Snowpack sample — Loveland Pass, Silver Plume, Colorado, USA (2/11/26, 12:00 PM MST)
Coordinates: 39.663, -105.886
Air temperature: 35 °F
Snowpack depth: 82 cm
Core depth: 40 cm
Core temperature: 23 °F
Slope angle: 13°, slope face: 12°
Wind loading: high
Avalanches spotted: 1
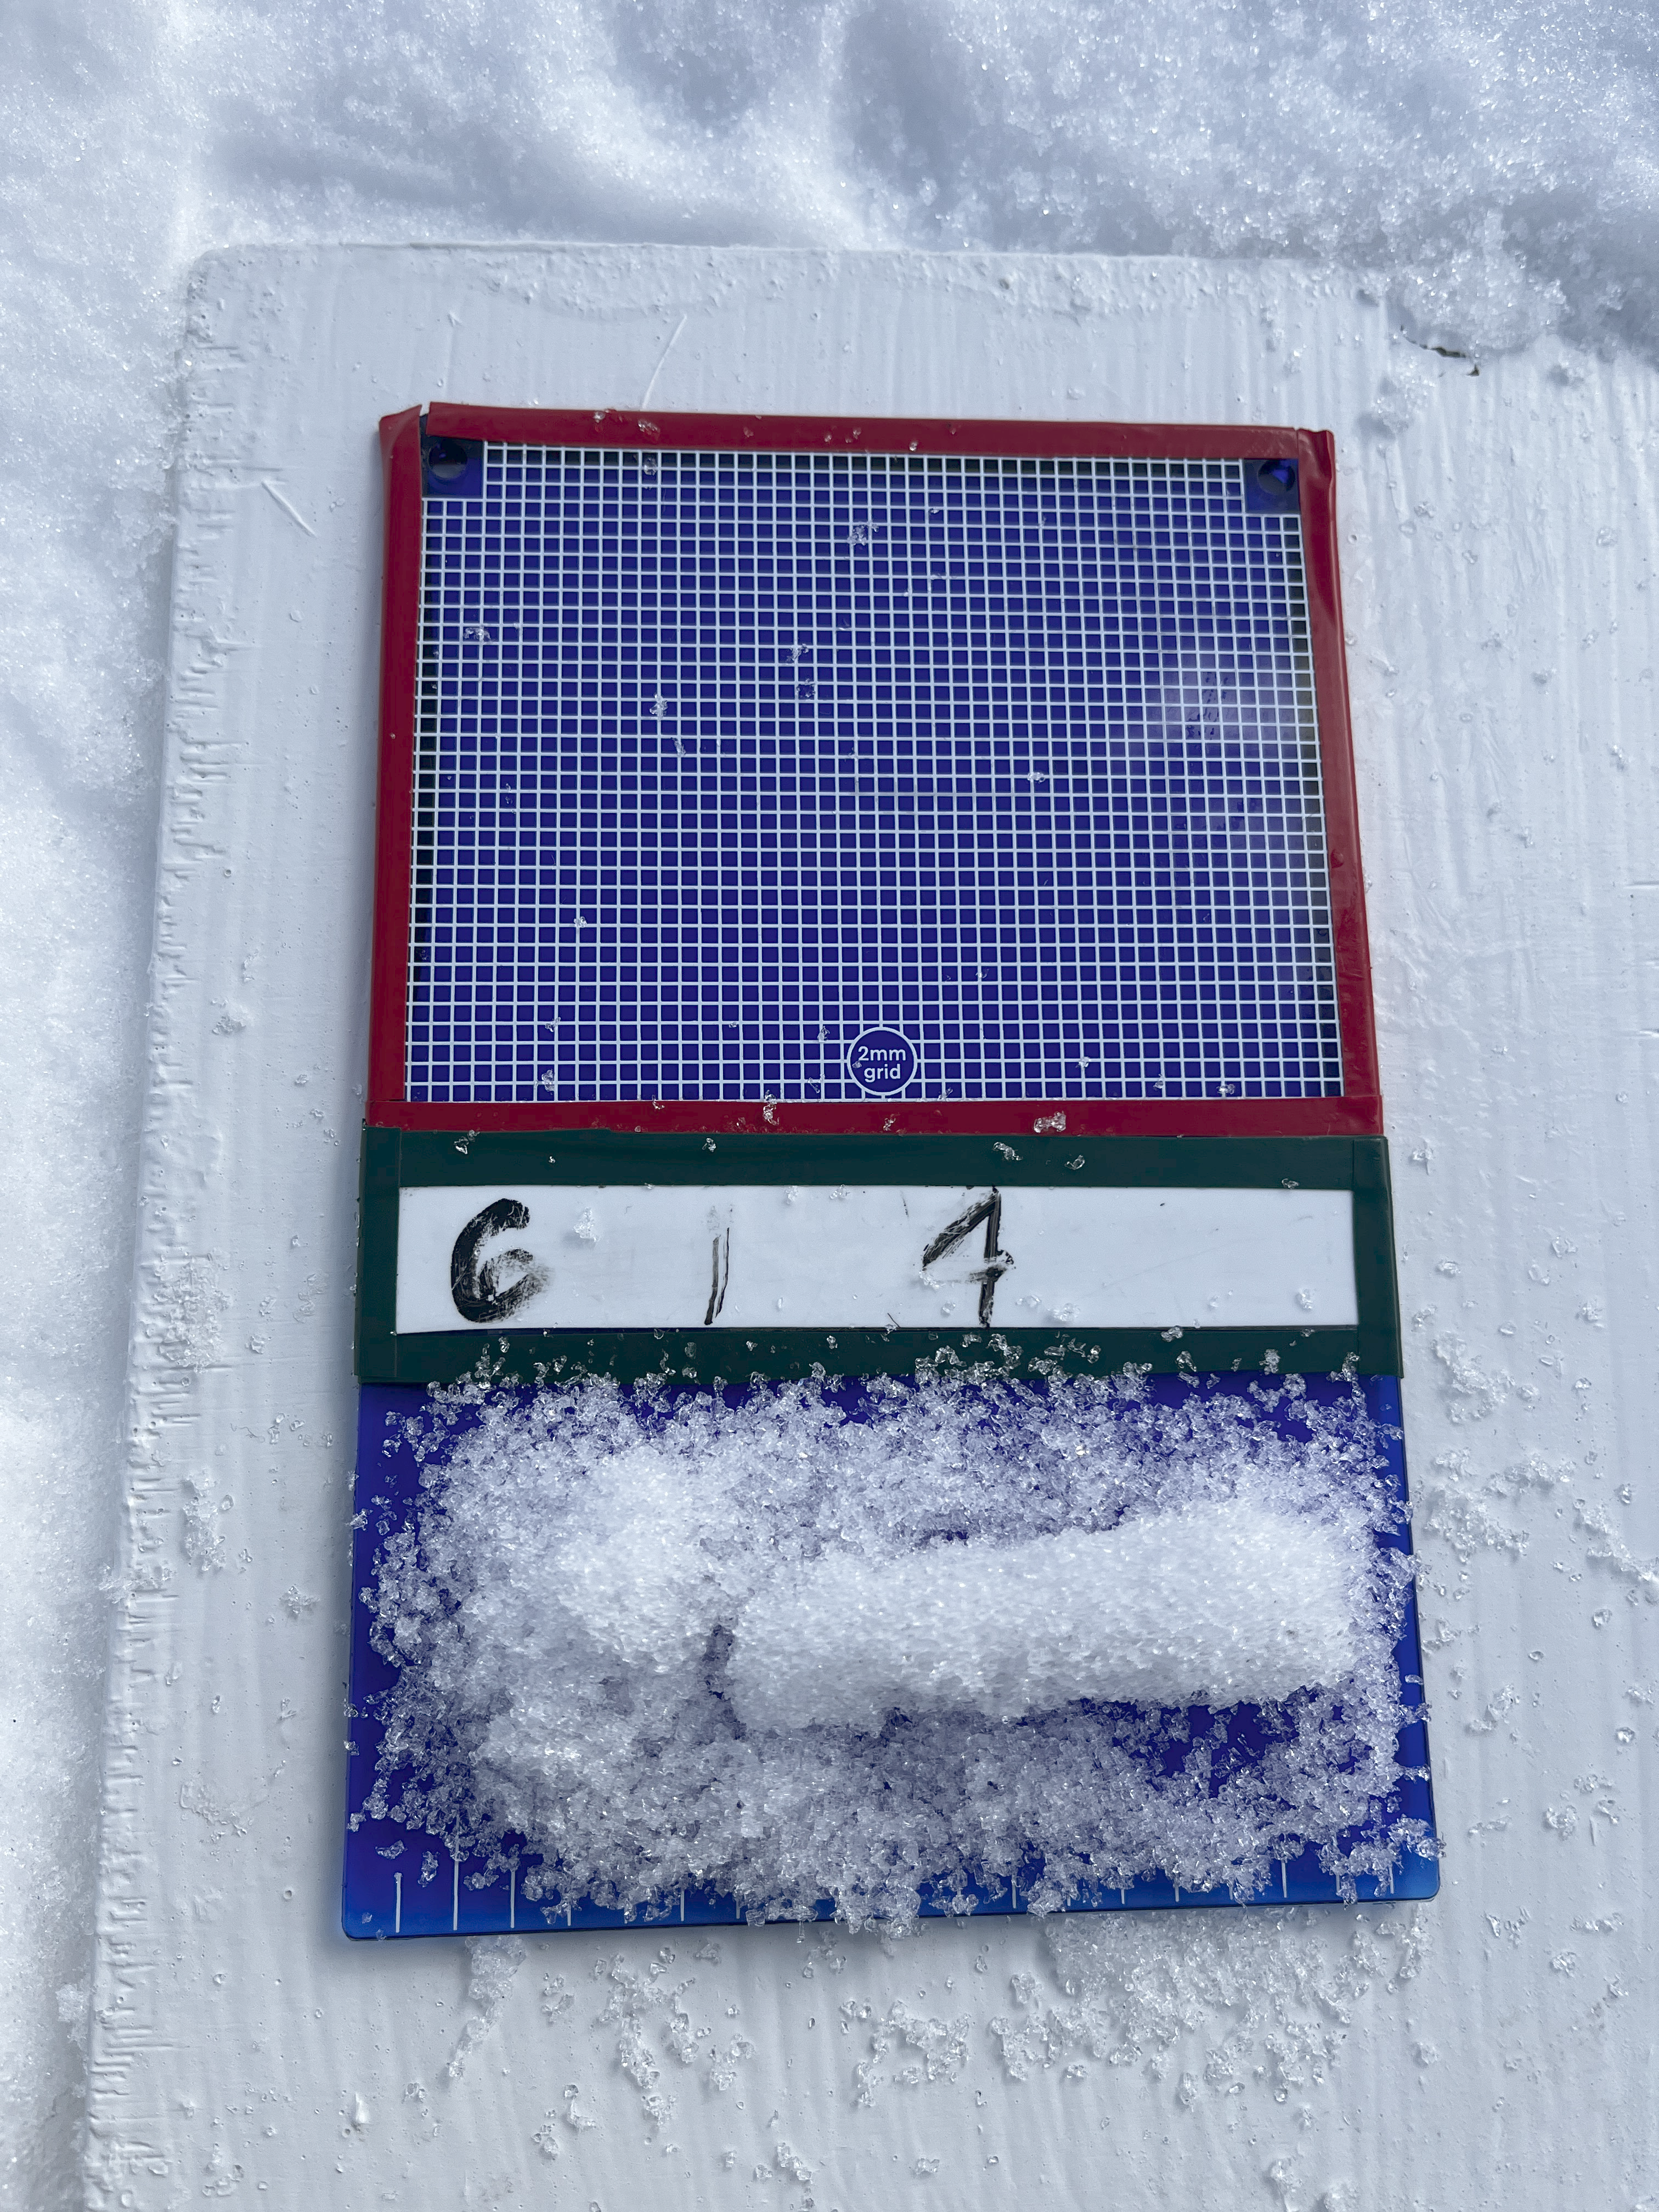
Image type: crystal_card
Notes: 1 small avalanche spotted on the north side of the bowl, lots of wind loading